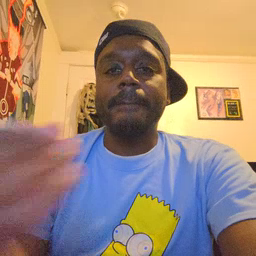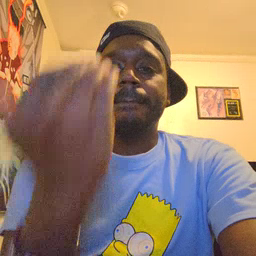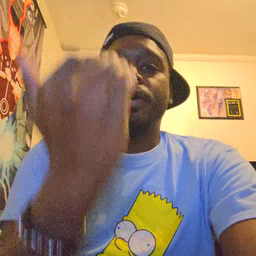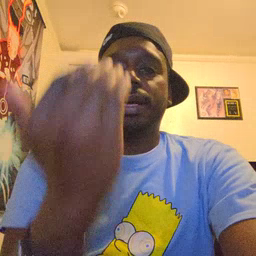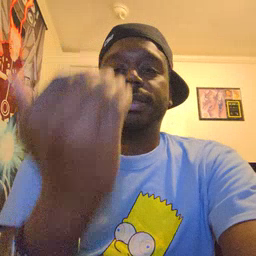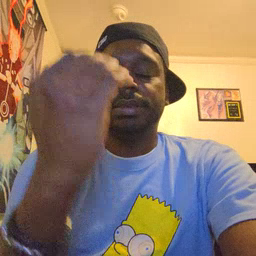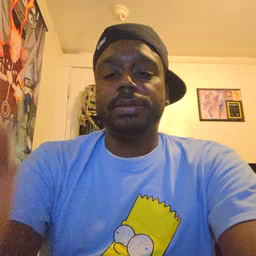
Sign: morning